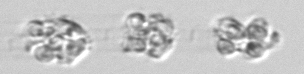
Label: Leptocylindrus_mediterraneus